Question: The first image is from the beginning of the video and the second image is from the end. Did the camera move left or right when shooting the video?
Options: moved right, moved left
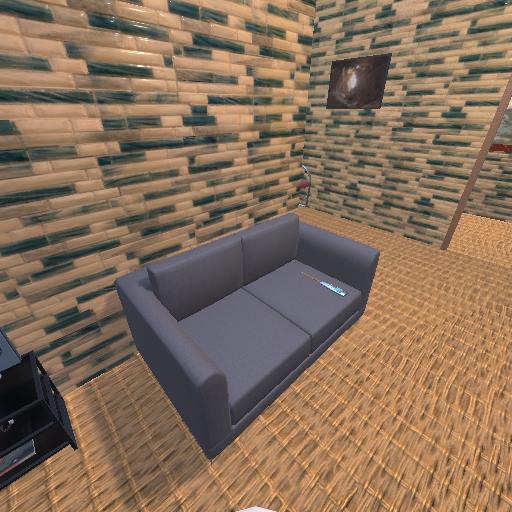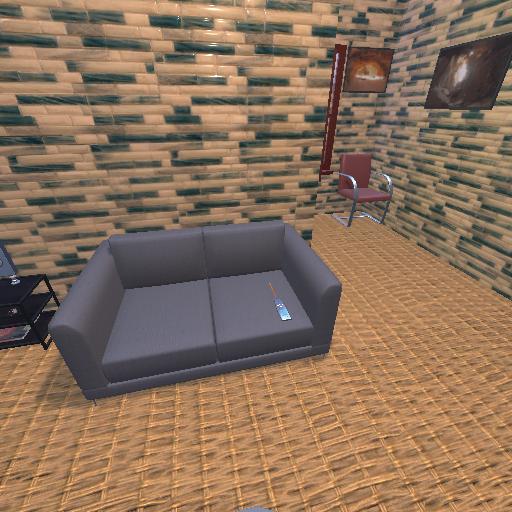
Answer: moved right